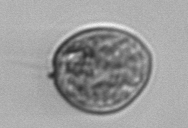
Label: Prorocentrum